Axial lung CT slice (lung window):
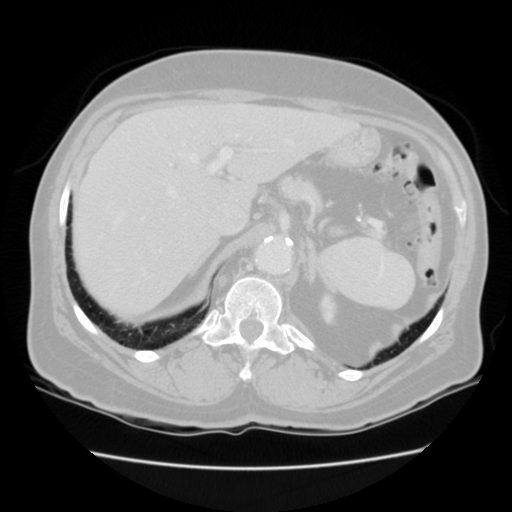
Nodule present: no